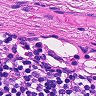
Metastatic tissue present: no